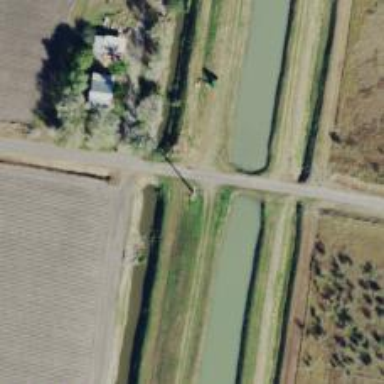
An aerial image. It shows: Power pole.